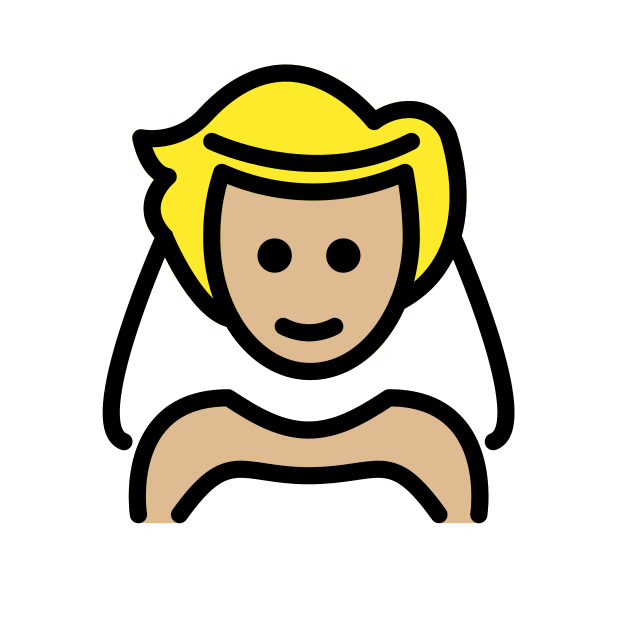
person with veil: medium-light skin tone